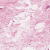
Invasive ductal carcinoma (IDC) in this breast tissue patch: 0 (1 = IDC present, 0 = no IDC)